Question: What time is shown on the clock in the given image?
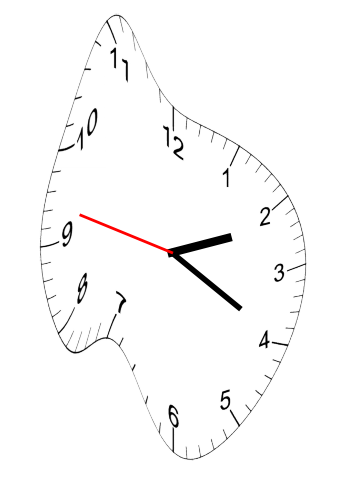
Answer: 02:19:47